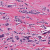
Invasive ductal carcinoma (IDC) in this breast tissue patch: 1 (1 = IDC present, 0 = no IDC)